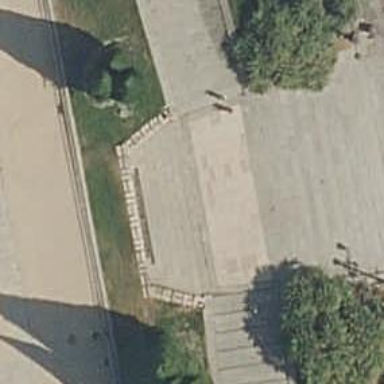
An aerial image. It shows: Set of steps made of paving stones.